Field crop: maize
Growth stage: 2
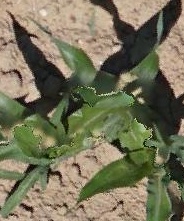
Species: maize